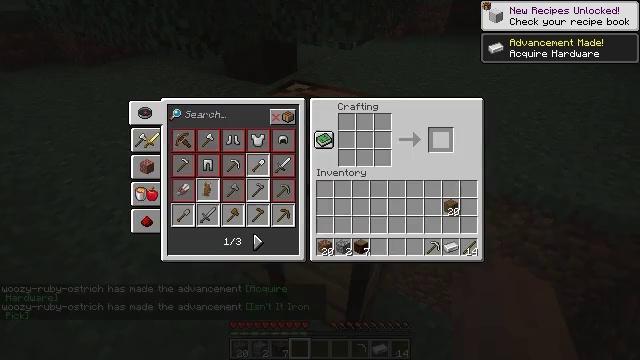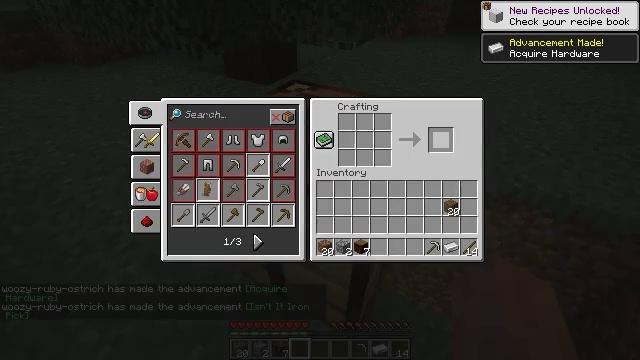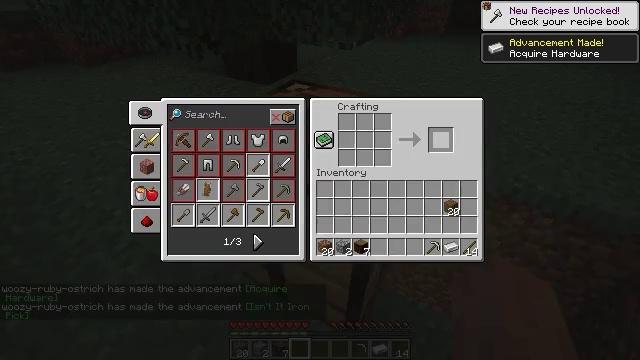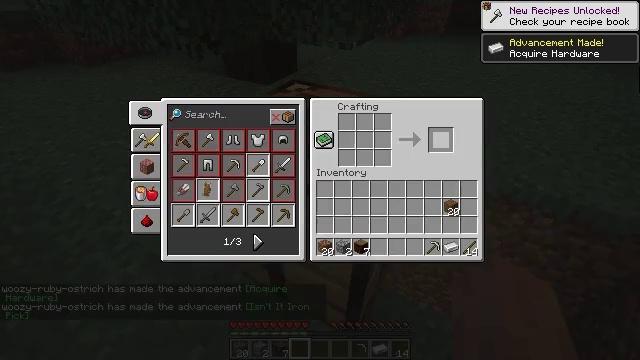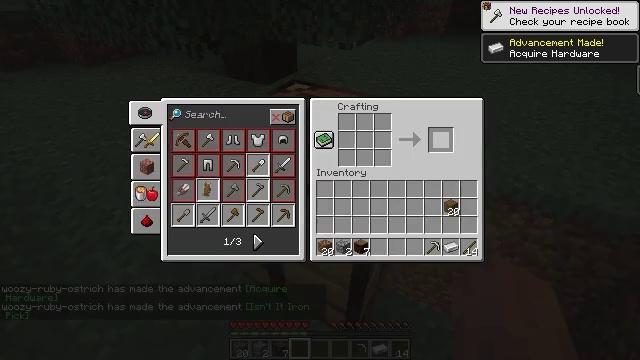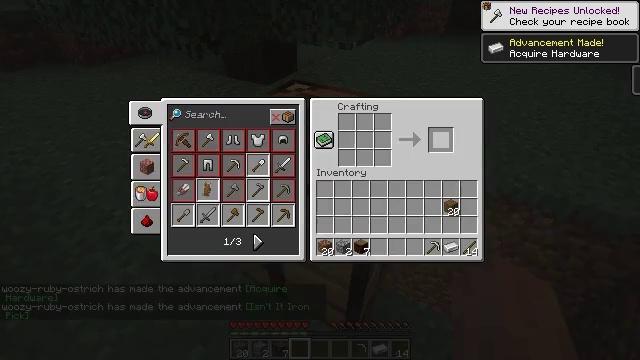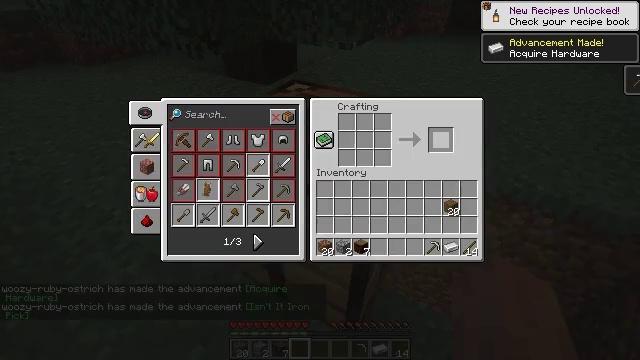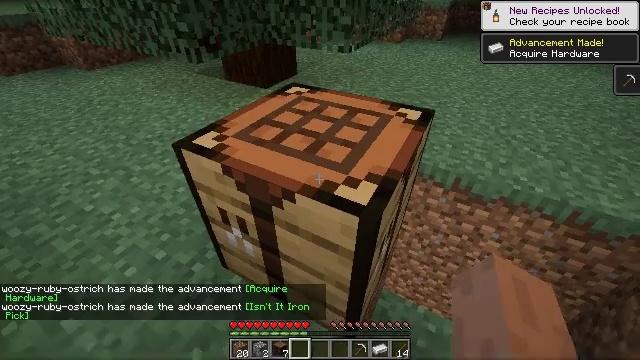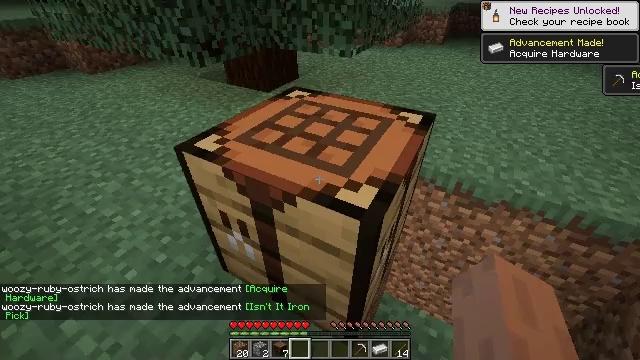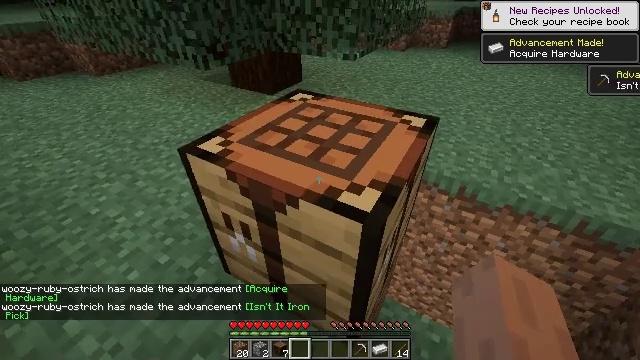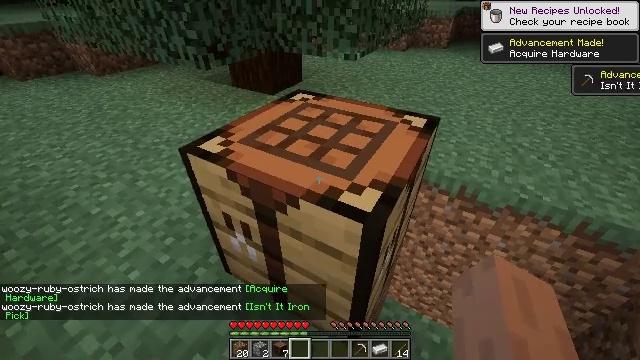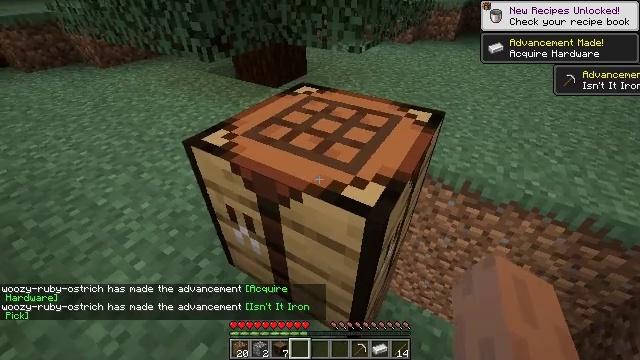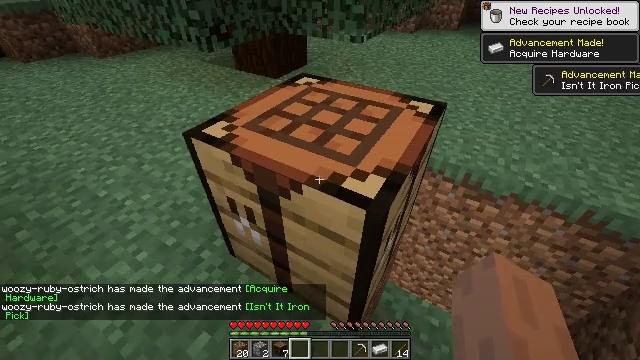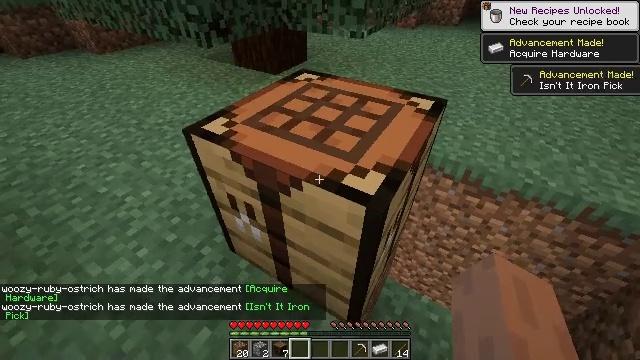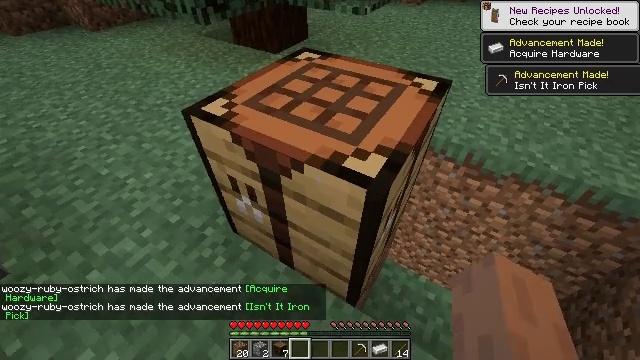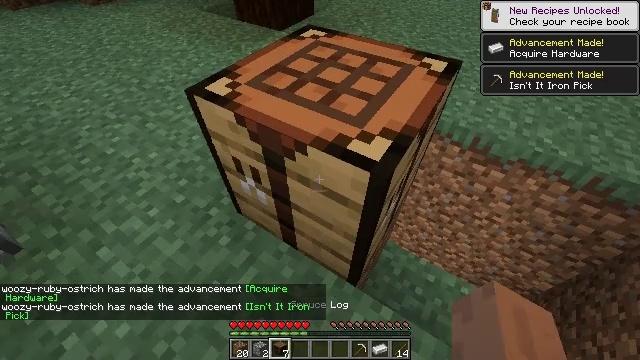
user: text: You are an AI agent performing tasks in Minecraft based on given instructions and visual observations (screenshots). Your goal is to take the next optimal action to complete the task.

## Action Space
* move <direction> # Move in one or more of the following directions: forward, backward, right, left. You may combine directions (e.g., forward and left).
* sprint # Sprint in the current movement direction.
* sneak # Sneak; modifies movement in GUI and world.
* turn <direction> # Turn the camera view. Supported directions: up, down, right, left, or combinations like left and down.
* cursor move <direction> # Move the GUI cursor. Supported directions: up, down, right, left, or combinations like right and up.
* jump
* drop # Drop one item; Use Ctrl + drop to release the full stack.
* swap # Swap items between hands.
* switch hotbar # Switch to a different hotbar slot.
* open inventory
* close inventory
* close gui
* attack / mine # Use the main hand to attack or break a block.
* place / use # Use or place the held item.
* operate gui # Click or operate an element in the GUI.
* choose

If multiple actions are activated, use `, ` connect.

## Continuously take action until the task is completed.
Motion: motion action
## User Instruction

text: Put back the crafting table.
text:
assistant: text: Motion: sneak, open gui
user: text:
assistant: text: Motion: sneak
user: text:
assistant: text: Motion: sneak
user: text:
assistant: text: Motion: sneak
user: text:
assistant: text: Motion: no_op
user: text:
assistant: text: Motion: no_op
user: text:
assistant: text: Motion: no_op
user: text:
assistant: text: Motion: close gui
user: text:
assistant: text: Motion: no_op
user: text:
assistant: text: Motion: no_op
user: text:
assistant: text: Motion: turn down
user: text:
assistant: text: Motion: turn down
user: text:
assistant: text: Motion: no_op
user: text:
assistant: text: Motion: turn down
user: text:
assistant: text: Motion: turn left and down
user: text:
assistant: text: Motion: turn down
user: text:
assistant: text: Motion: no_op
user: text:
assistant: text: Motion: no_op
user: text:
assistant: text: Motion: no_op
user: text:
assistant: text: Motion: no_op
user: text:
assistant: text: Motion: no_op
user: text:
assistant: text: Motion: no_op
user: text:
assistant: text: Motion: no_op
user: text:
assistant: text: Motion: no_op
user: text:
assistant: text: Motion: no_op
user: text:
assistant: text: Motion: no_op
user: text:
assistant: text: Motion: no_op
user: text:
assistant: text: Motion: no_op
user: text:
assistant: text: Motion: no_op
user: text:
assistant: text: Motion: no_op